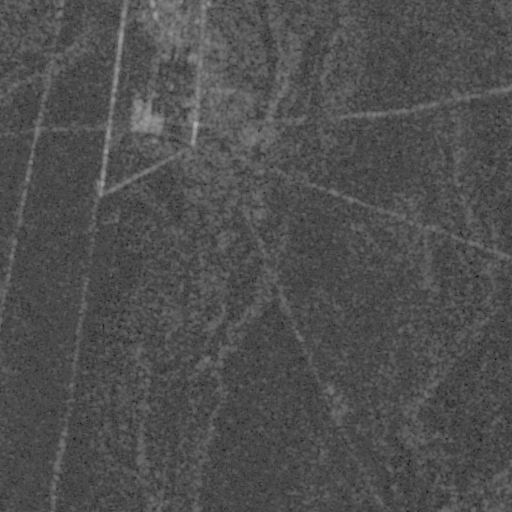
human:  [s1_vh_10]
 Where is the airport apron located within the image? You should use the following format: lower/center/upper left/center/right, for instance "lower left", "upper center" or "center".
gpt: The airport apron is located in the upper left of the image.
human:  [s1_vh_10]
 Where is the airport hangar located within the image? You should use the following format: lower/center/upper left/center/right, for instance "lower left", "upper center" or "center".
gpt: The airport hangar is located in the upper left of the image.
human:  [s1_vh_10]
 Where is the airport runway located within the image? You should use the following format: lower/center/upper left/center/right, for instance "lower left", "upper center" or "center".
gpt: The airport runway is located in the upper left of the image.
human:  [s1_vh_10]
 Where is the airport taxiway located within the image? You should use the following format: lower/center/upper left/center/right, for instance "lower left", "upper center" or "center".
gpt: The airport taxiway is located in the upper center of the image.
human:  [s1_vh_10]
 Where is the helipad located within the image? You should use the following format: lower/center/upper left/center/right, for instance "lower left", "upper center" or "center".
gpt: The helipad is located in the upper center of the image.
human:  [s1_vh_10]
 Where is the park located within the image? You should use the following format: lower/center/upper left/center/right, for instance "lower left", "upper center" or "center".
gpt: The park is located in the upper left of the image.
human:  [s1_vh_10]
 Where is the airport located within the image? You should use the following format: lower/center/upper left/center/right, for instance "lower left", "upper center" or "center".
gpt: There is no airport in the image.

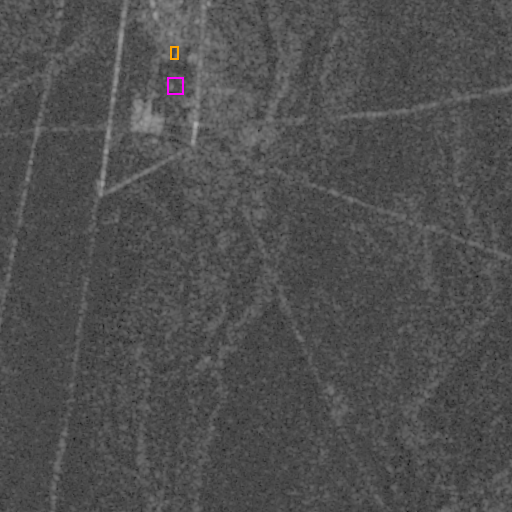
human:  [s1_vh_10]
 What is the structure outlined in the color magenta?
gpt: The structure outlined in magenta is an airport apron.
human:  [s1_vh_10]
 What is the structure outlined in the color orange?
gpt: The structure outlined in orange is a park.
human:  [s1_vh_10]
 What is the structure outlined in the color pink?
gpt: There is no pink outline.